Interaction volume radius: 10 \u00c5
Interaction volume height: 15 \u00c5
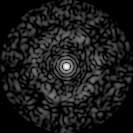
Disorder parameter: 0.8037